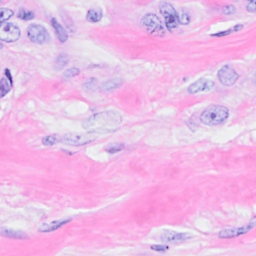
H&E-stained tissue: Breast